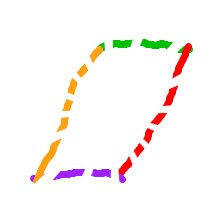
Shape: parallelogram